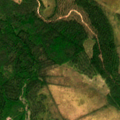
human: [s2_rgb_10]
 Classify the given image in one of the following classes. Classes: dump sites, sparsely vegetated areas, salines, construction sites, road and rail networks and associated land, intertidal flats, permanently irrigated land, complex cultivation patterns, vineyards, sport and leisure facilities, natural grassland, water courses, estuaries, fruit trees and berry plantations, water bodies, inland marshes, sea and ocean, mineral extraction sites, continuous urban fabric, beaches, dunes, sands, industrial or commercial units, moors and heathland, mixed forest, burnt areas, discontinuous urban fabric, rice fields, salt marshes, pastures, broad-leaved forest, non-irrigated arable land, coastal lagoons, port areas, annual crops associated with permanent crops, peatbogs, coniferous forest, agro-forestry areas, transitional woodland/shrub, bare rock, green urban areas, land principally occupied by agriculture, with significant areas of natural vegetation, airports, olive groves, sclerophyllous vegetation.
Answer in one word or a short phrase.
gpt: coniferous forest, mixed forest, peatbogs